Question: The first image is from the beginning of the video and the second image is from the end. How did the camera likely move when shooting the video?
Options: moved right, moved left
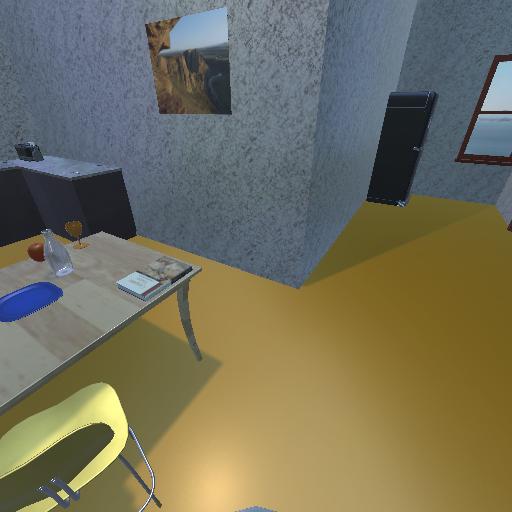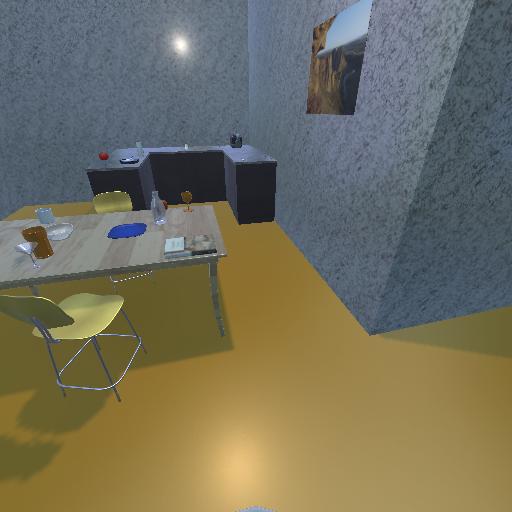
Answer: moved right